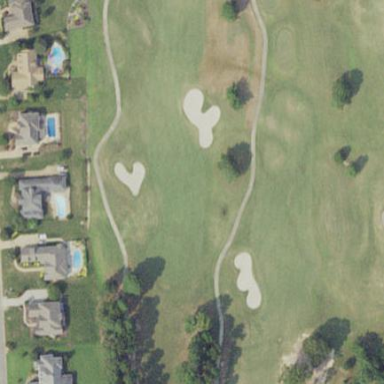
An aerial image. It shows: Rough grass area on golf course.